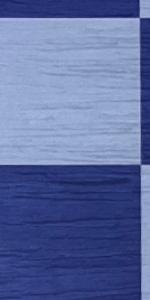
Label: Empty